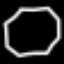
Label: octagon